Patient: sex M, age 48
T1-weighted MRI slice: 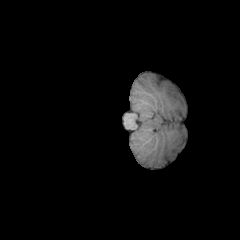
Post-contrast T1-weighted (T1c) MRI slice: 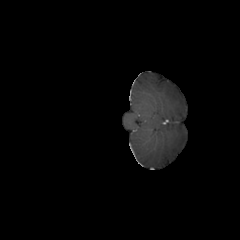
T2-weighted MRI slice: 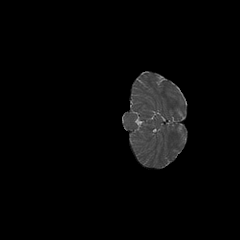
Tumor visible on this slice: no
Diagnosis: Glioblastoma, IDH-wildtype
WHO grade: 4